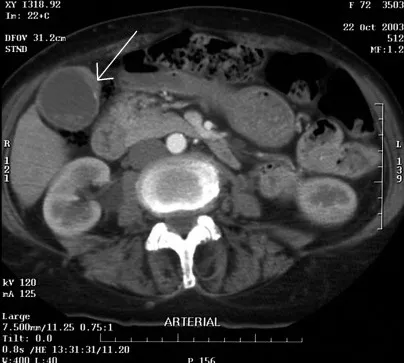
Computed tomography, showing cholelithiasis with thickening of gallbladder anterior wall (arrow in the figure).
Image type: radiology (ct)